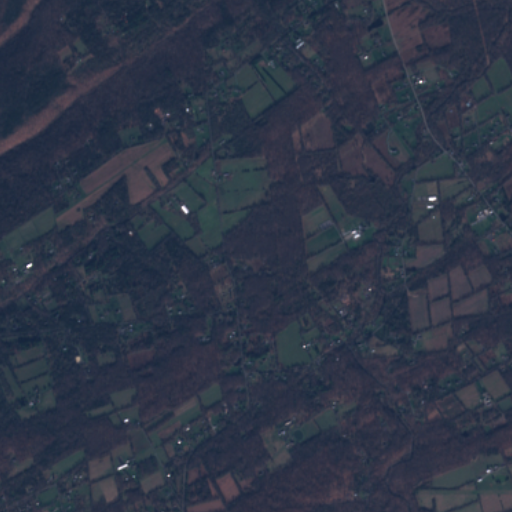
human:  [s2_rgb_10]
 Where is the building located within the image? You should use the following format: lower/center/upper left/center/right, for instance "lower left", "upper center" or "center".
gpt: The building is located in the upper right of the image.
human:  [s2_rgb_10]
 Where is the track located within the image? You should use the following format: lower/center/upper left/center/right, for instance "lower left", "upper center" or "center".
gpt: There is no track in the image.